Question: I am trying to create something like so:

I am sure I am starting out wrong but I cannot see how else, plus I can't find anything online to help. My code so far is:
'''
<div class="container">
<div class="one">
one
</div>
<div class="two">
two
</div>
<div class="three">
three
</div>
<div class="four">
four
</div>
<div class="five">
five
</div>
<div class="six">
six
</div>
</div>
'''
And the css
'''
.container {
background-color: blue;
display: flex;
}
.one {
height: 400px;
width: 30%;
background-color: red;
}
.two {
height: 250px;
width: 35%;
background-color: white;
}
.three {
height: 400px;
width: 35%;
background-color: lightblue;
}
'''
The problem is that I cannot get the next set of divs to line up under correctly. <URL>
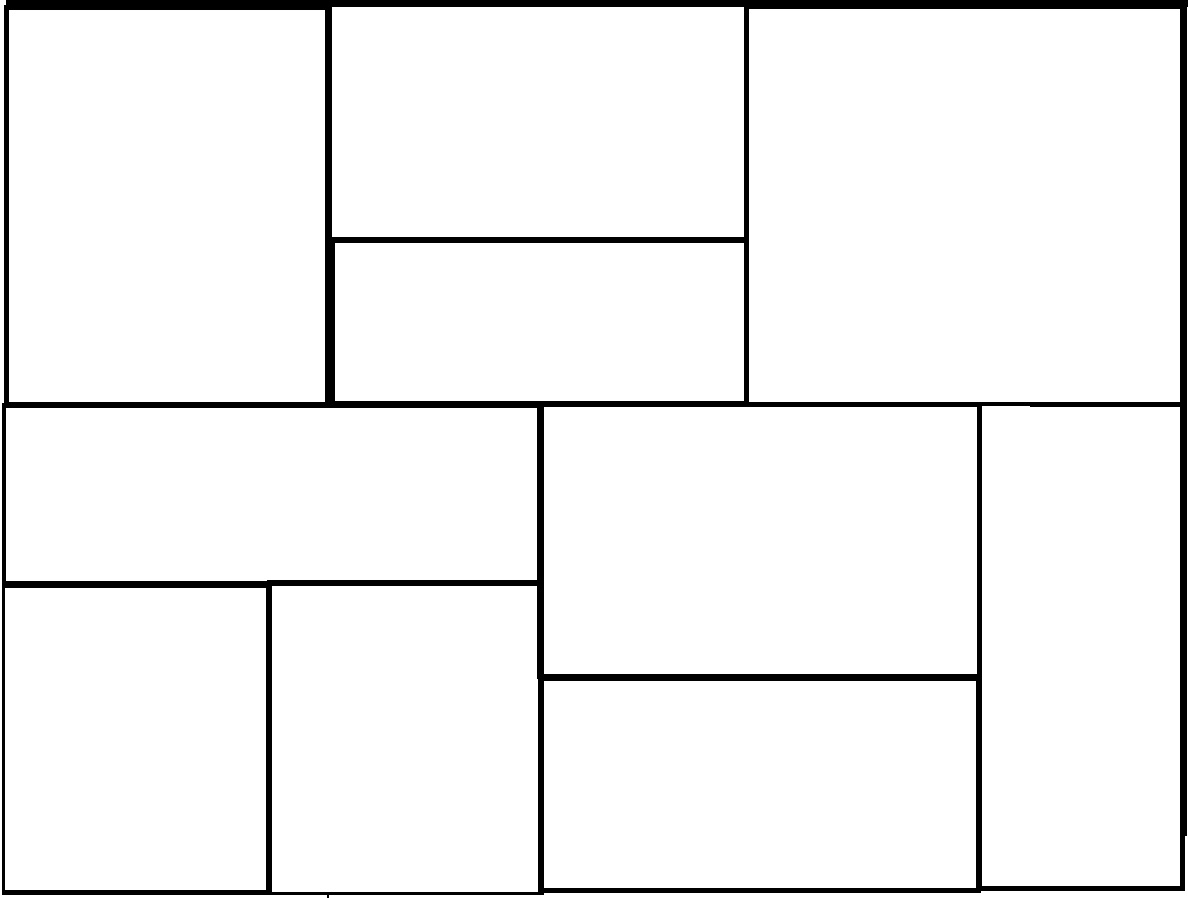
Answer: -
'''
<div class="container-fluid">
<div class="row">
<div class="col-md-2">
</div>
<div class="col-md-5">
<div class="row">
<div class="col-md-12">
</div>
</div>
<div class="row">
<div class="col-md-12">
</div>
</div>
</div>
<div class="col-md-5">
</div>
</div>
<div class="row">
<div class="col-md-5">
<div class="row">
<div class="col-md-12">
</div>
</div>
<div class="row">
<div class="col-md-6">
</div>
<div class="col-md-6">
</div>
</div>
</div>
<div class="col-md-5">
<div class="row">
<div class="col-md-12">
</div>
</div>
<div class="row">
<div class="col-md-12">
</div>
</div>
</div>
<div class="col-md-2">
</div>
</div>
</div>
'''
-
'''
#container {
width: 100%;
max-width: 700px;
margin: 2em auto;
}
.cols {
-moz-column-count:3;
-moz-column-gap: 3%;
-moz-column-width: 30%;
-webkit-column-count:3;
-webkit-column-gap: 3%;
-webkit-column-width: 30%;
column-count: 3;
column-gap: 3%;
column-width: 30%;
}
.box {
margin-bottom: 20px;
}
.box.one {
height: 200px;
background-color: #d77575;
}
.box.two {
height: 300px;
background-color: #dcbc4c;
}
.box.three {
background-color: #a3ca3b;
height: 400px;
}
.box.four {
background-color: #3daee3;
height: 500px;
}
.box.five {
background-color: #bb8ed8;
height: 600px;
}
.box.six {
background-color: #baafb1;
height: 200px;
}
'''
'''
<div id="container" class="cols">
<div class="box one"></div>
<div class="box two"></div>
<div class="box one"></div>
<div class="box three"></div>
<div class="box two"></div>
<div class="box five"></div>
<div class="box one"></div>
<div class="box two"></div>
<div class="box six"></div>
<div class="box three"></div>
<div class="box two"></div>
</div>
'''